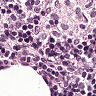
Metastatic tissue present: no